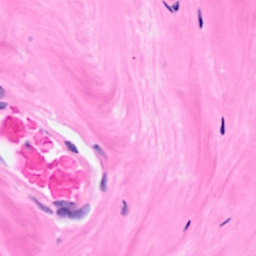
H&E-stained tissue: Breast